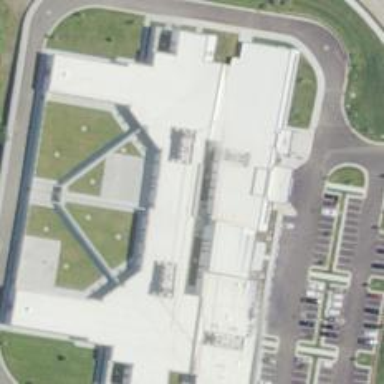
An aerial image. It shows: Healthcare facility identified as hospital.